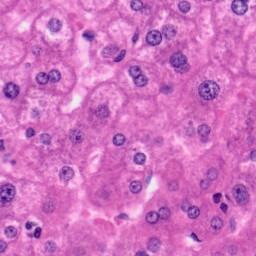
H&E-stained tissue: Liver